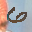
Label: 6